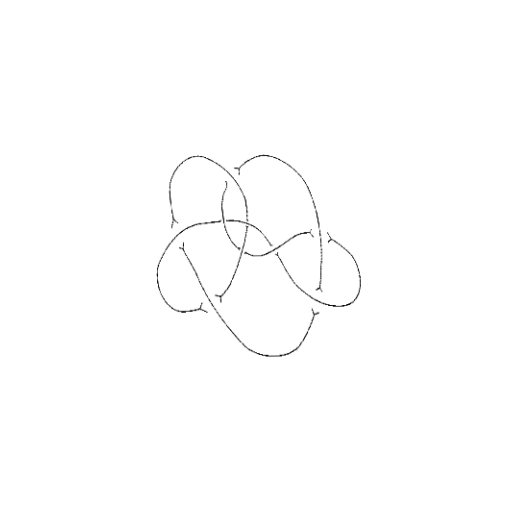
Crossing number: 9